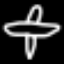
Label: airplane